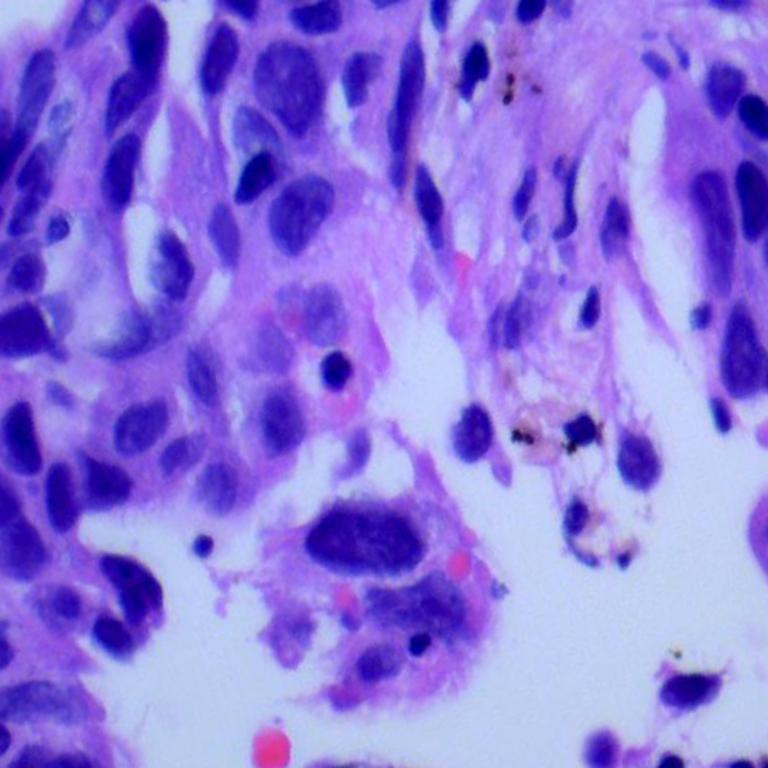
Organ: lung
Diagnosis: adenocarcinomas